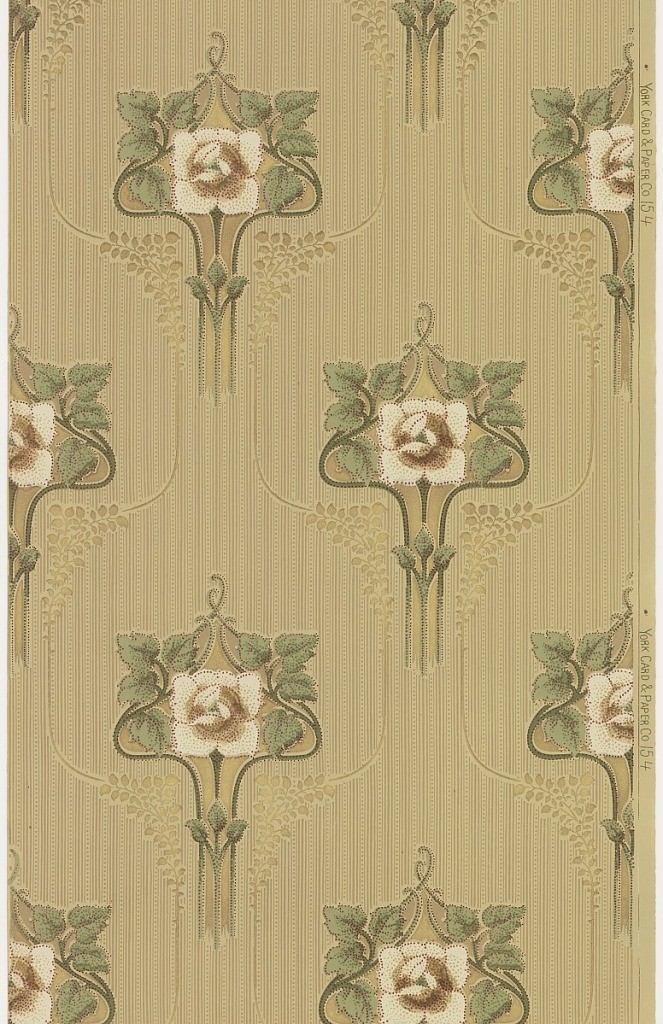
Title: Sidewall
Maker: York Card & Paper Co., 1891
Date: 1905–1915
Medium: Machine-printed paper, liquid mica
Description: Art nouveau / mission style. Large singular white stylized flowers with stem and leaves loosely outlined in a metallic gold line with large bunches of foliage. Background of monochromatic stripes and dots or beading. Printed in greens, browns, tan, white, maroon and metallic gold on light brown-green ground. Printed in right selvedge: "York Card & Paper Co." pattern number "154".